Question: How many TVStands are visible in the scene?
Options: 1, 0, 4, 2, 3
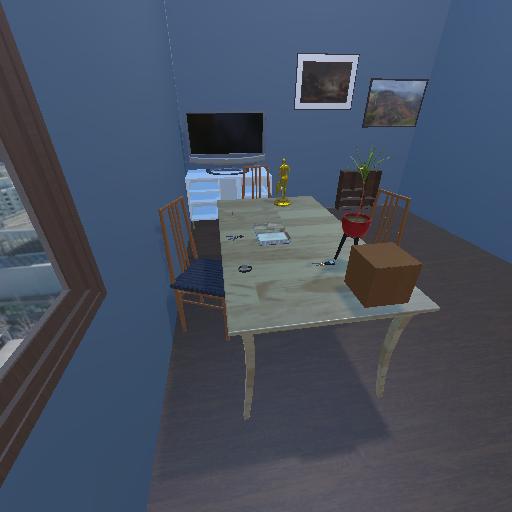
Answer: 1